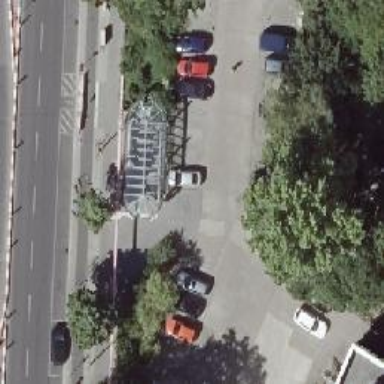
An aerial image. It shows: Subway entrance for railway system.